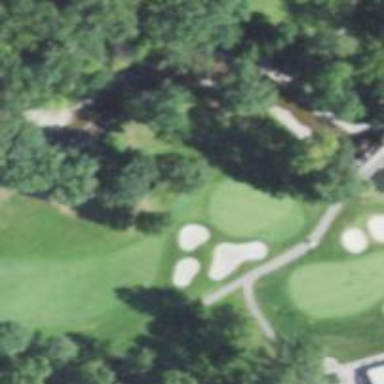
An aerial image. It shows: View of golf hole.